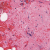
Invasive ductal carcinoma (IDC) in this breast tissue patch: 0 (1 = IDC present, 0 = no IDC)